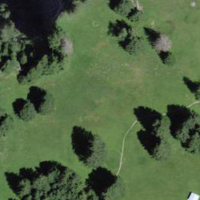
EUNIS habitat code: 24
Species observed at this site:
Hesperia comma
Calluna vulgaris